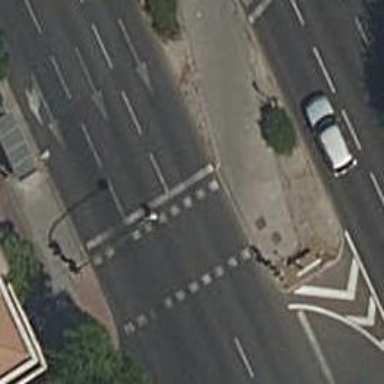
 there are traffic signals and zebra crossing."